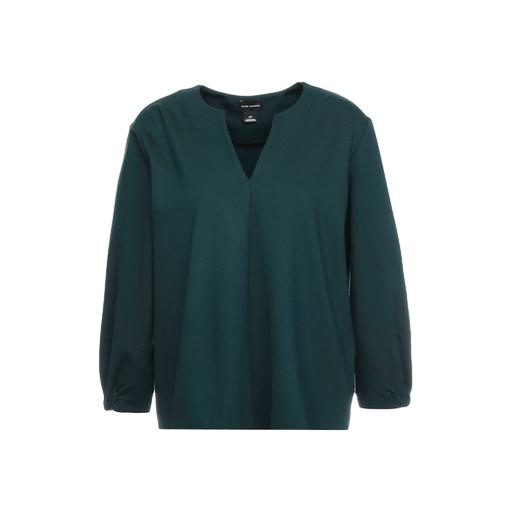
green three-quarter-sleeve top only macy, green v-neck shirt, green split neck top, white background